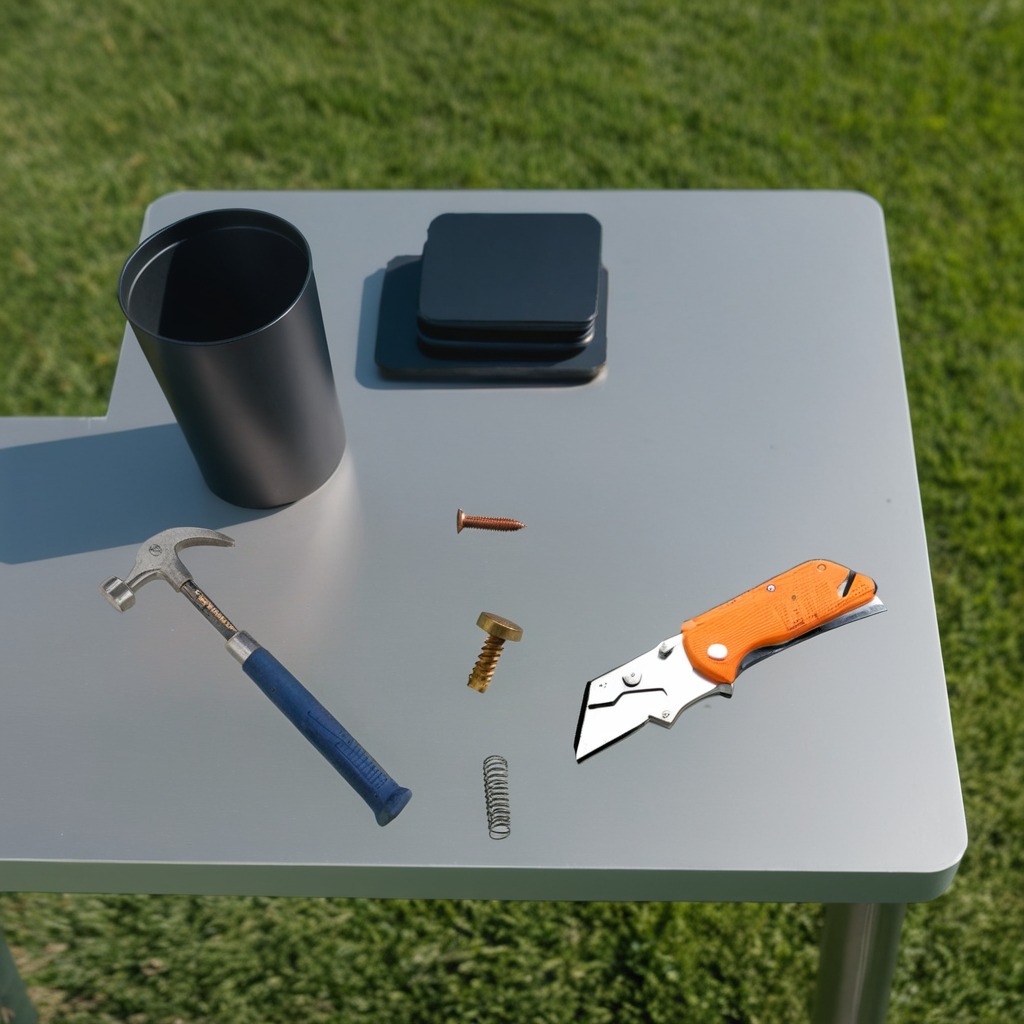
A utility knife, a metal machine screw, an iron nail, a hammer, and a coiled metal spring are lying on the table.